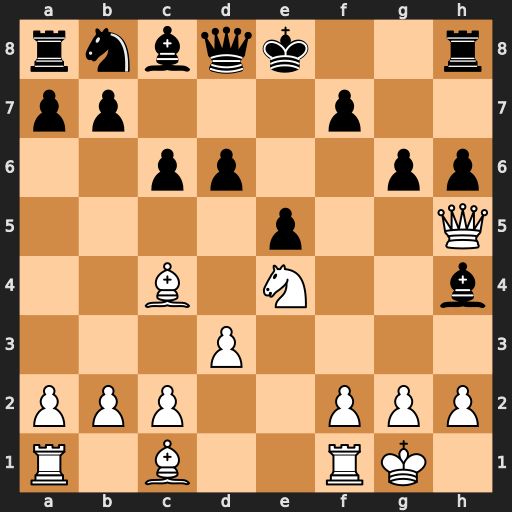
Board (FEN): rnbqk2r/pp3p2/2pp2pp/4p2Q/2B1N2b/3P4/PPP2PPP/R1B2RK1
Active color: w
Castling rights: kq
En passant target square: -
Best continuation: Nxd6+ Qxd6 Qxh4